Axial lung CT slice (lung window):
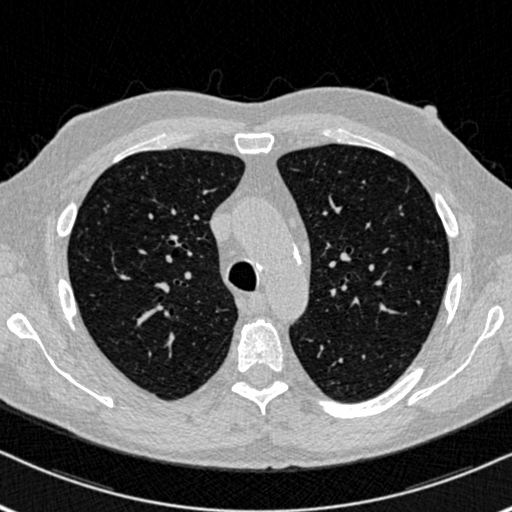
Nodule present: no